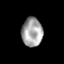
Tissue: skin
Cell type: Epithelial cells
Senescence score: 0.2255
Nuclear area (px): 592
Mean DAPI intensity: 163.954